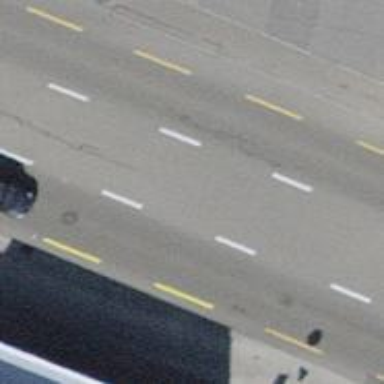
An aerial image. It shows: Secondary road with asphalt surface. There are sidewalks on both sides and designated cycle lane.